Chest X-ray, PA view. Patient: 12 years old, sex M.
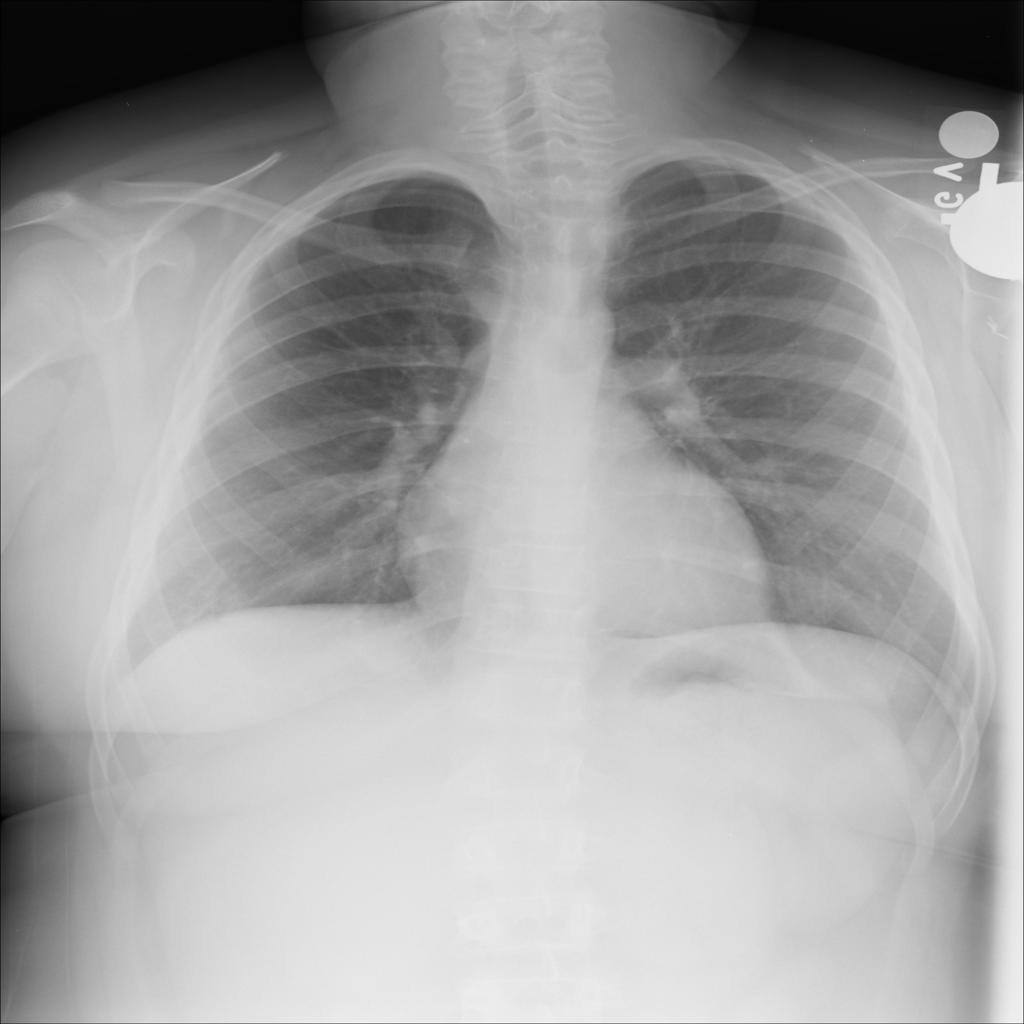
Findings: No Finding